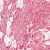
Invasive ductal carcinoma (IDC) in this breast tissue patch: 0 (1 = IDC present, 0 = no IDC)